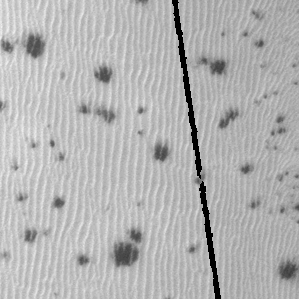
Label: frost